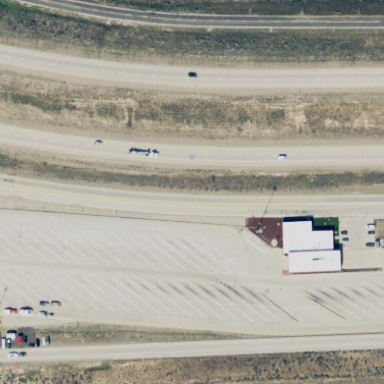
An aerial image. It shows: Rest area along the road.